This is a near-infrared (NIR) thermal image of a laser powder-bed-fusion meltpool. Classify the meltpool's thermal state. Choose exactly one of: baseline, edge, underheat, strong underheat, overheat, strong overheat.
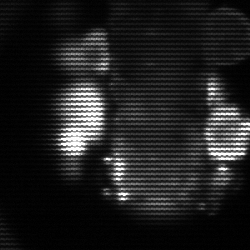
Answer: strong underheat